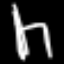
Label: chair